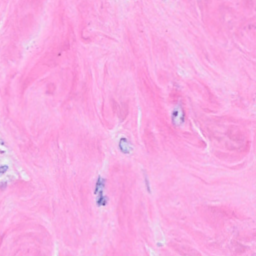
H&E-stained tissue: Breast